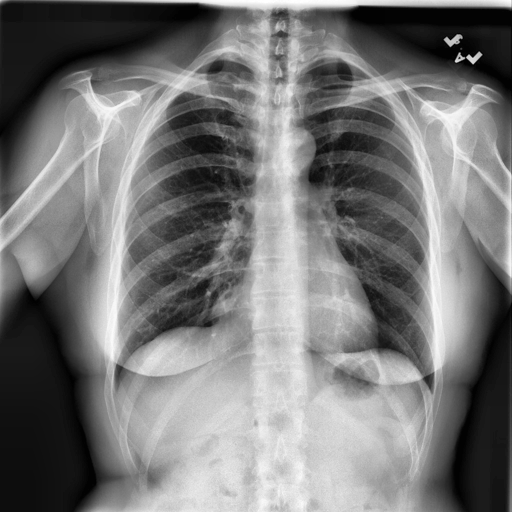
Finding: NORMAL